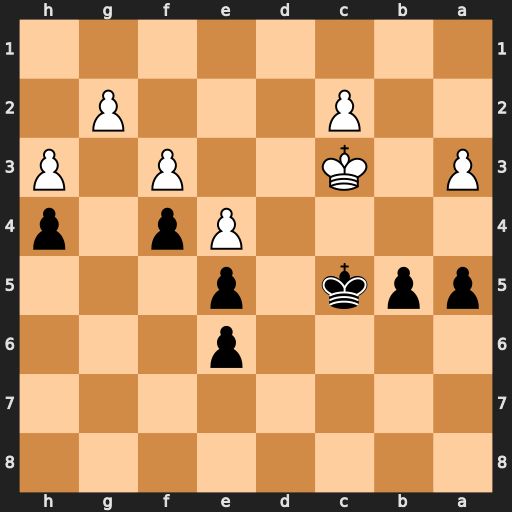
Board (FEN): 8/8/4p3/ppk1p3/4Pp1p/P1K2P1P/2P3P1/8
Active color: b
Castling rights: -
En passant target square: -
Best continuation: a4 Kd3 b4 axb4+ Kxb4